Interaction volume radius: 10 \u00c5
Interaction volume height: 25 \u00c5
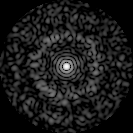
Disorder parameter: 0.8312